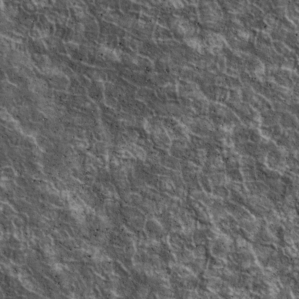
Label: non_frost